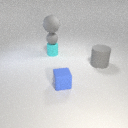
large gray rubber sphere above small cyan rubber cylinder